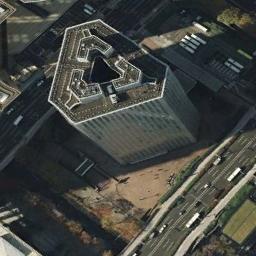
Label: commercial_area